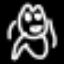
Label: frog